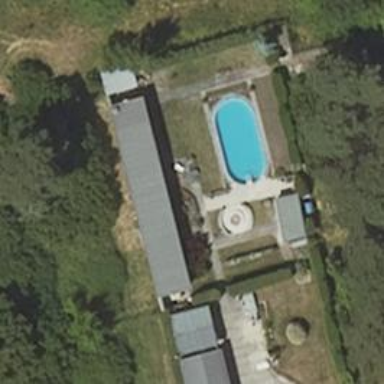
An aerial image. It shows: Swimming pool located in leisure land.